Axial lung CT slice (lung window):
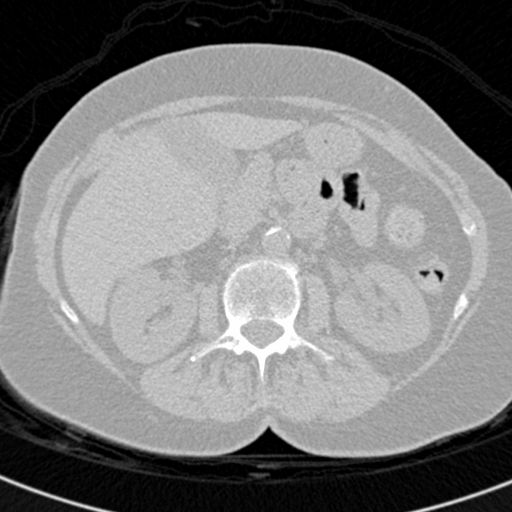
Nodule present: no